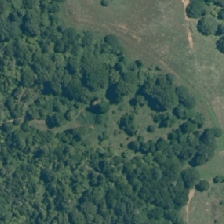
Land cover: indigenous_forest